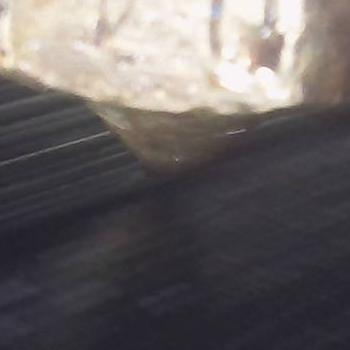
Flow rate: 178%